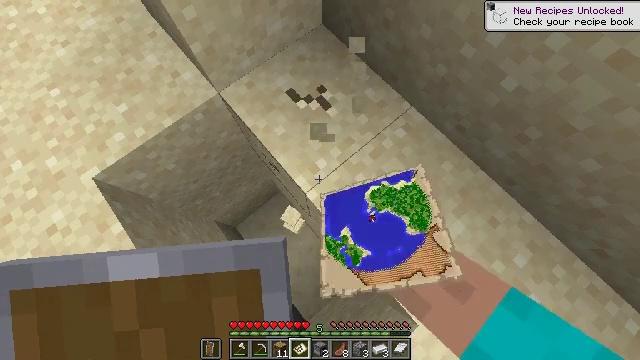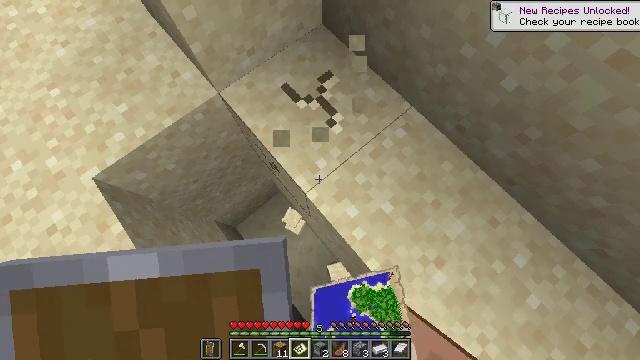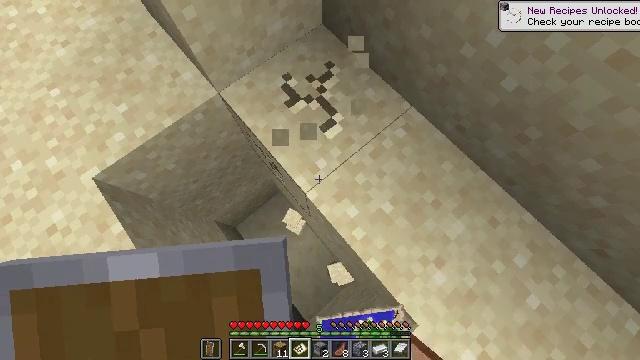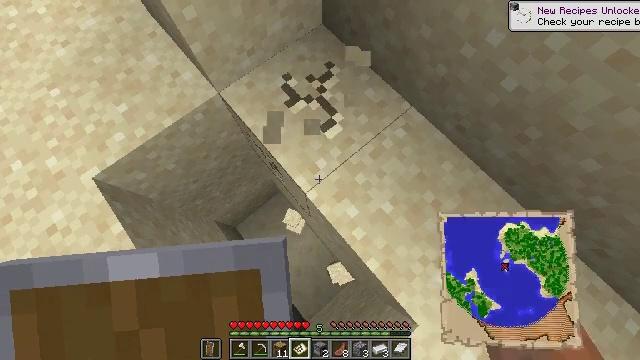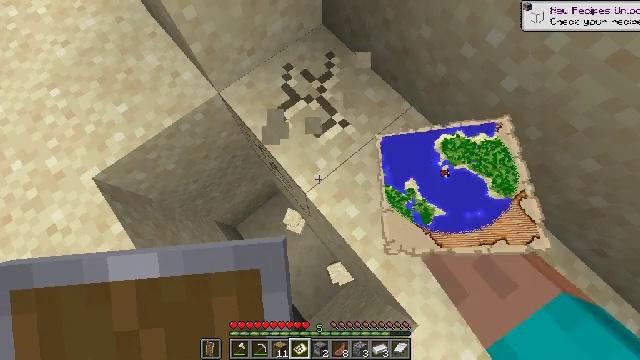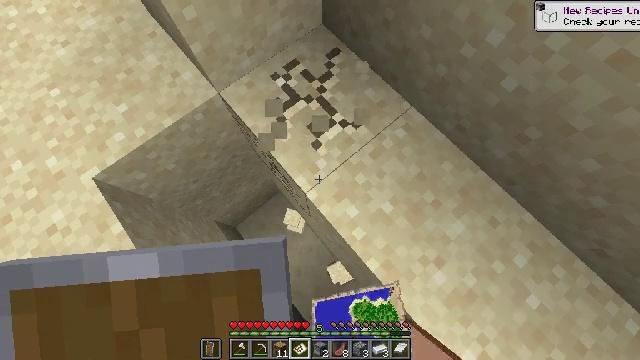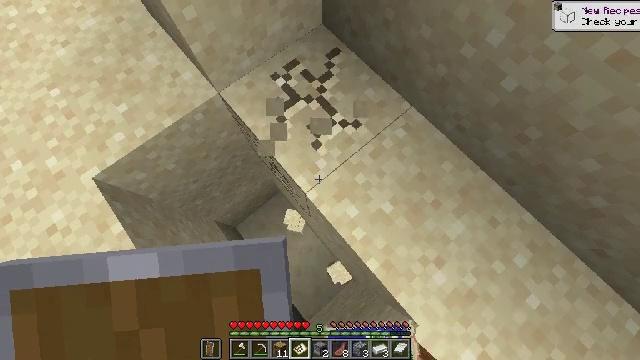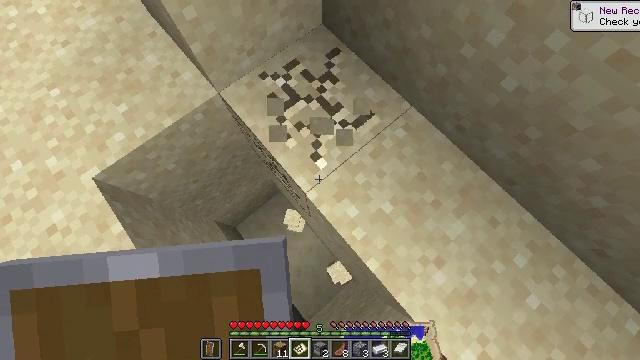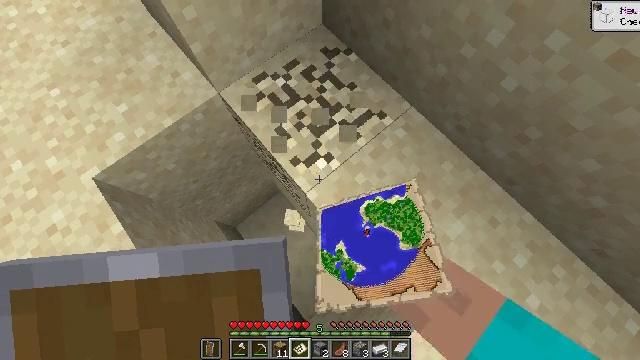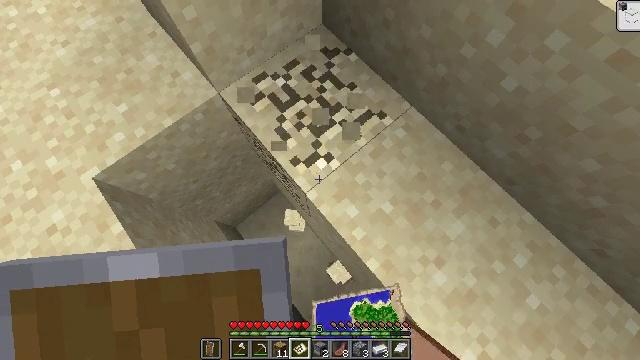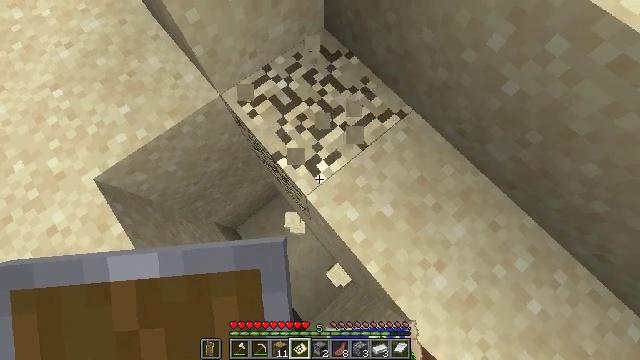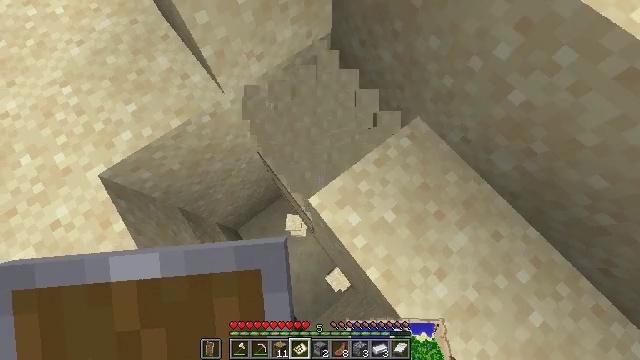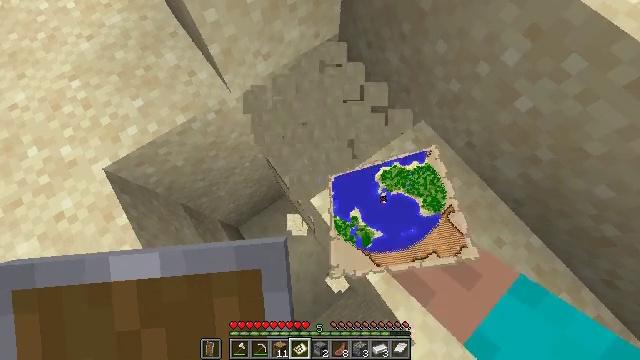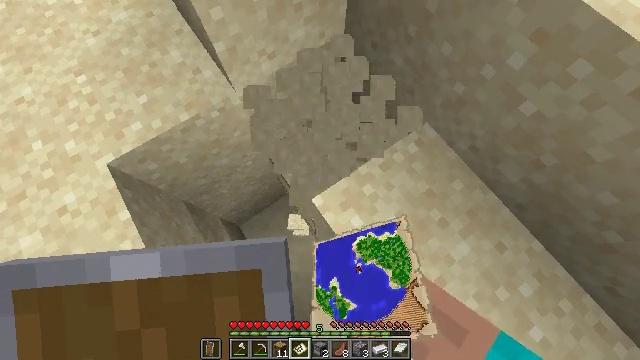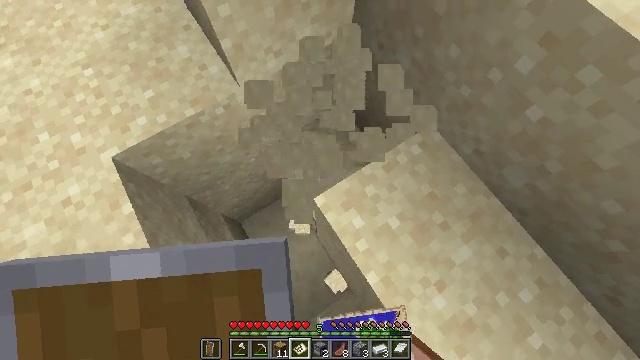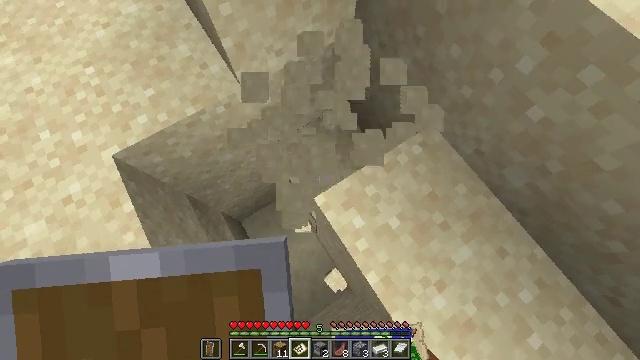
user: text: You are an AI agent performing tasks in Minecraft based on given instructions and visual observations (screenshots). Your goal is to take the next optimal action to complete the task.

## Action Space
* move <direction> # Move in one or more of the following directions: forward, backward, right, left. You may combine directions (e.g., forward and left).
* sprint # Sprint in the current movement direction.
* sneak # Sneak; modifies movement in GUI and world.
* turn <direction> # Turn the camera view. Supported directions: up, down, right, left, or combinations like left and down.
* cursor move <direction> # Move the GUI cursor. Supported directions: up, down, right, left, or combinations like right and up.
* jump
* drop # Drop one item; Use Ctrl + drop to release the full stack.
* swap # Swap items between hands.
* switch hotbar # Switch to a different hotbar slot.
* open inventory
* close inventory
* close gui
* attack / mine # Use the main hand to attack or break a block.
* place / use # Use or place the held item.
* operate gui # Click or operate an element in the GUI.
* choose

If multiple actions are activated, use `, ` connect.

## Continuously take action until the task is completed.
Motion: motion action
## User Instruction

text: Gather sand from the desert.
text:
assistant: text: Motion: attack / mine
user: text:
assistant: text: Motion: attack / mine
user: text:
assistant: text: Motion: attack / mine
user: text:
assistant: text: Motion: attack / mine
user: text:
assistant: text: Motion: attack / mine
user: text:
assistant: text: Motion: attack / mine
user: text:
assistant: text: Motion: attack / mine
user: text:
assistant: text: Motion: attack / mine
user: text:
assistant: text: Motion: attack / mine
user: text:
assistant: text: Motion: attack / mine
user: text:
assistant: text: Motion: turn left, attack / mine
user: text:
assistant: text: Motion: turn left, attack / mine
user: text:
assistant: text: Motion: turn left, attack / mine
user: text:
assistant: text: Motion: turn left, attack / mine
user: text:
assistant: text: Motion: move forward, attack / mine
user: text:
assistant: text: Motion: move forward, attack / mine
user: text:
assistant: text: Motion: move forward, turn down, attack / mine
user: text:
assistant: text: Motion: turn down, attack / mine
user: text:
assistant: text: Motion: turn down, attack / mine
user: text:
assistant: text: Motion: attack / mine
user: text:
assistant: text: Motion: attack / mine
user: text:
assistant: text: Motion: turn down, attack / mine
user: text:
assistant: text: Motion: turn down, attack / mine
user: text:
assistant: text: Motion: attack / mine
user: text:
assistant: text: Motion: attack / mine
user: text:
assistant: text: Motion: attack / mine
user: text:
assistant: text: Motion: attack / mine
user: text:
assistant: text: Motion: attack / mine
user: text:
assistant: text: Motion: attack / mine
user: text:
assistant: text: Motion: attack / mine